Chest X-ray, PA view. Patient: 53 years old, sex M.
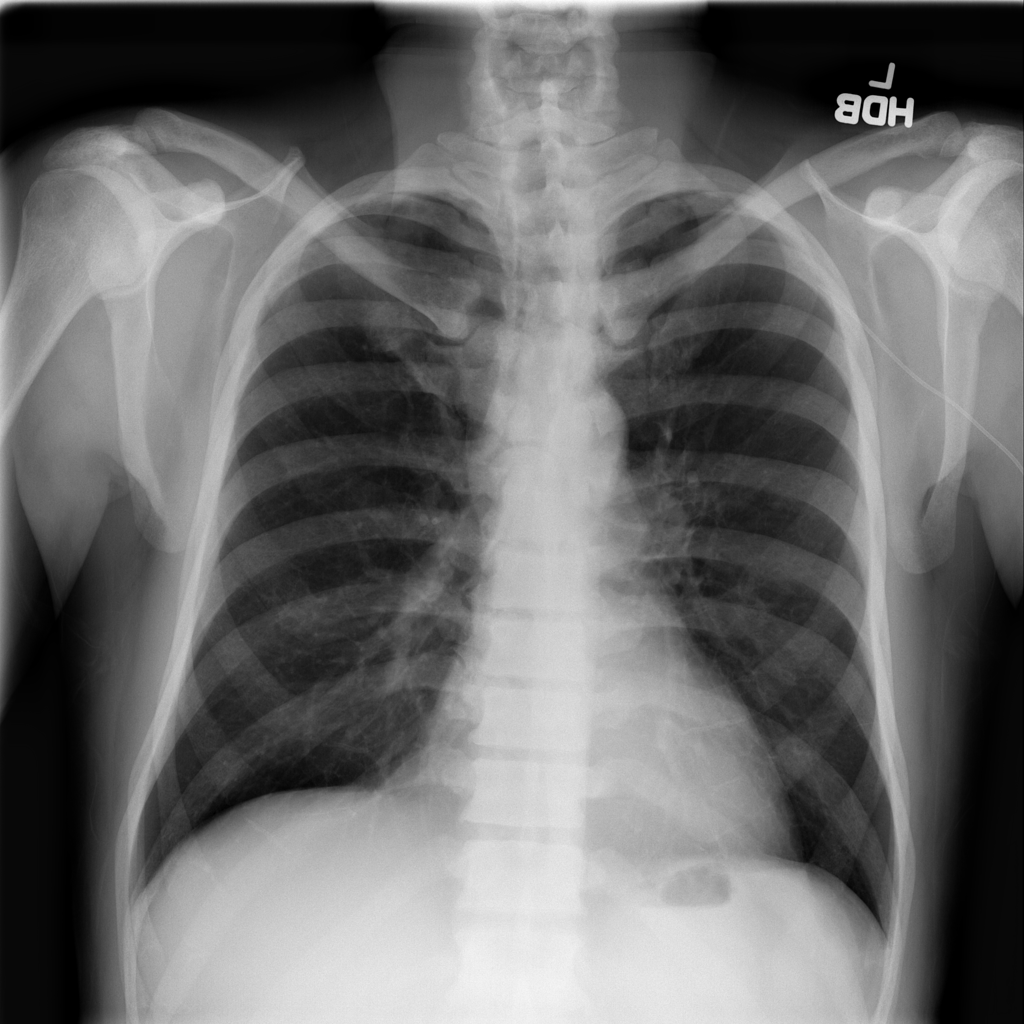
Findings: No Finding